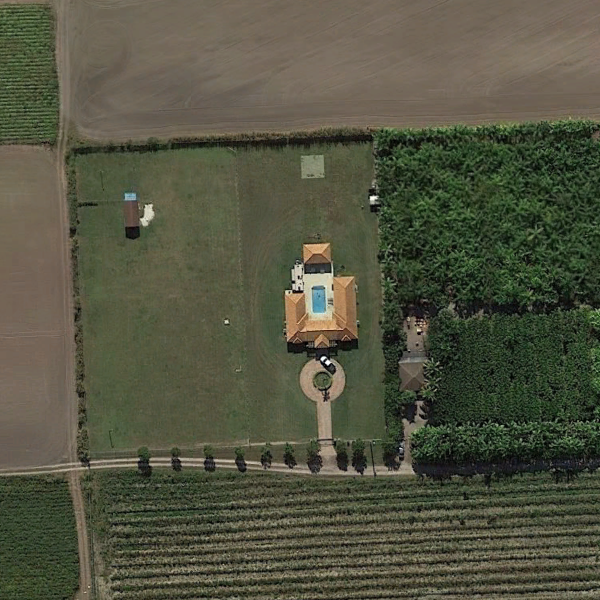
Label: SparseResidential